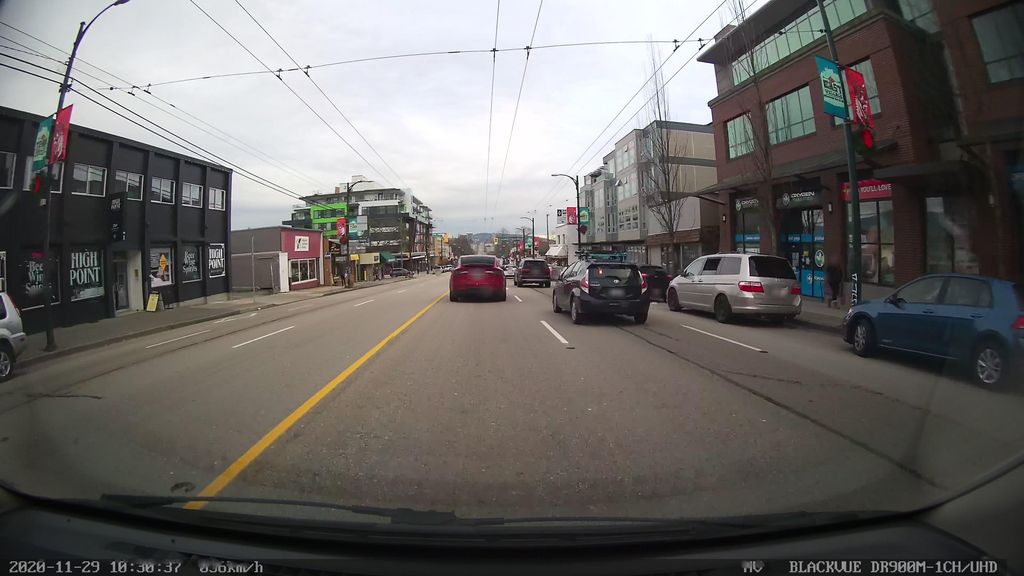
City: vancouver